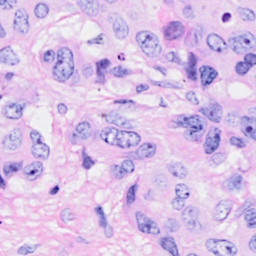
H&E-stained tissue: Breast